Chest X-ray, AP view. Patient: 58 years old, sex M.
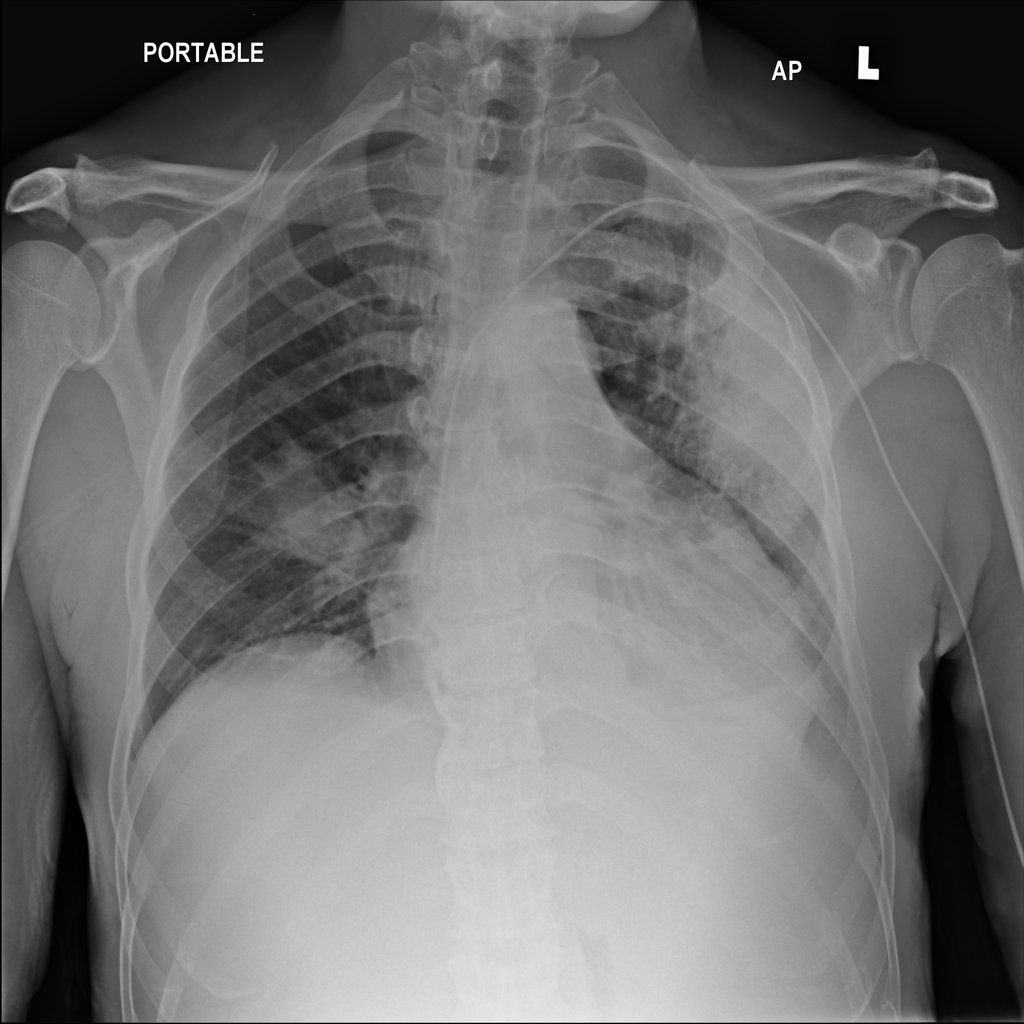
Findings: Atelectasis, Consolidation